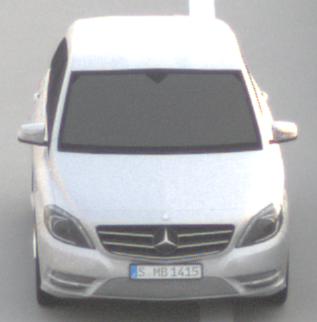
Make: Mercedes-Benz
Model: B 180 BlueEFFICIENCY
Detailed model: B-Class (246)
Model produced from: 2011/11
Model produced until: 2012/10
Doors: 5
Color: white
Road condition: dry road
Daytime: sunrise or sunset
Contrast: low contrast